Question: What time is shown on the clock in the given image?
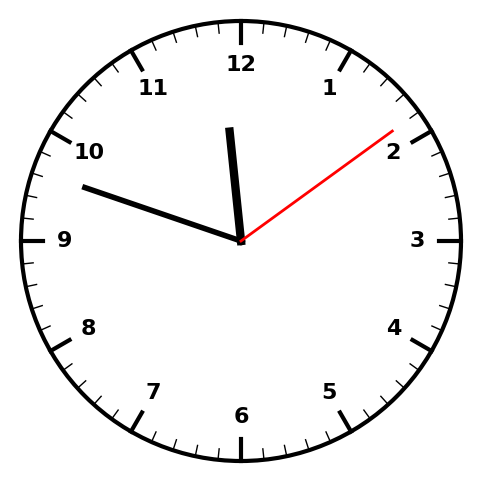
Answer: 11:48:09